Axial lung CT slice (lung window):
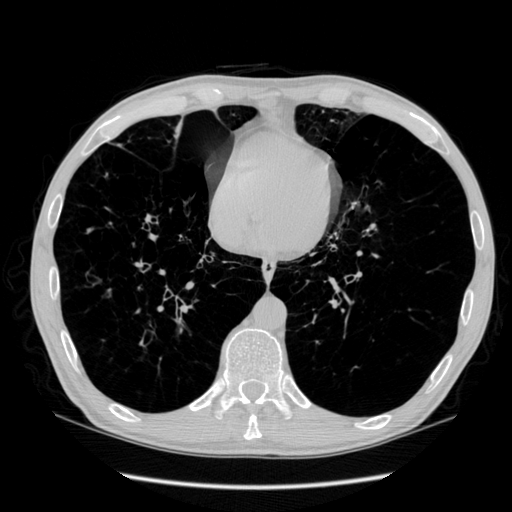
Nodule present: no